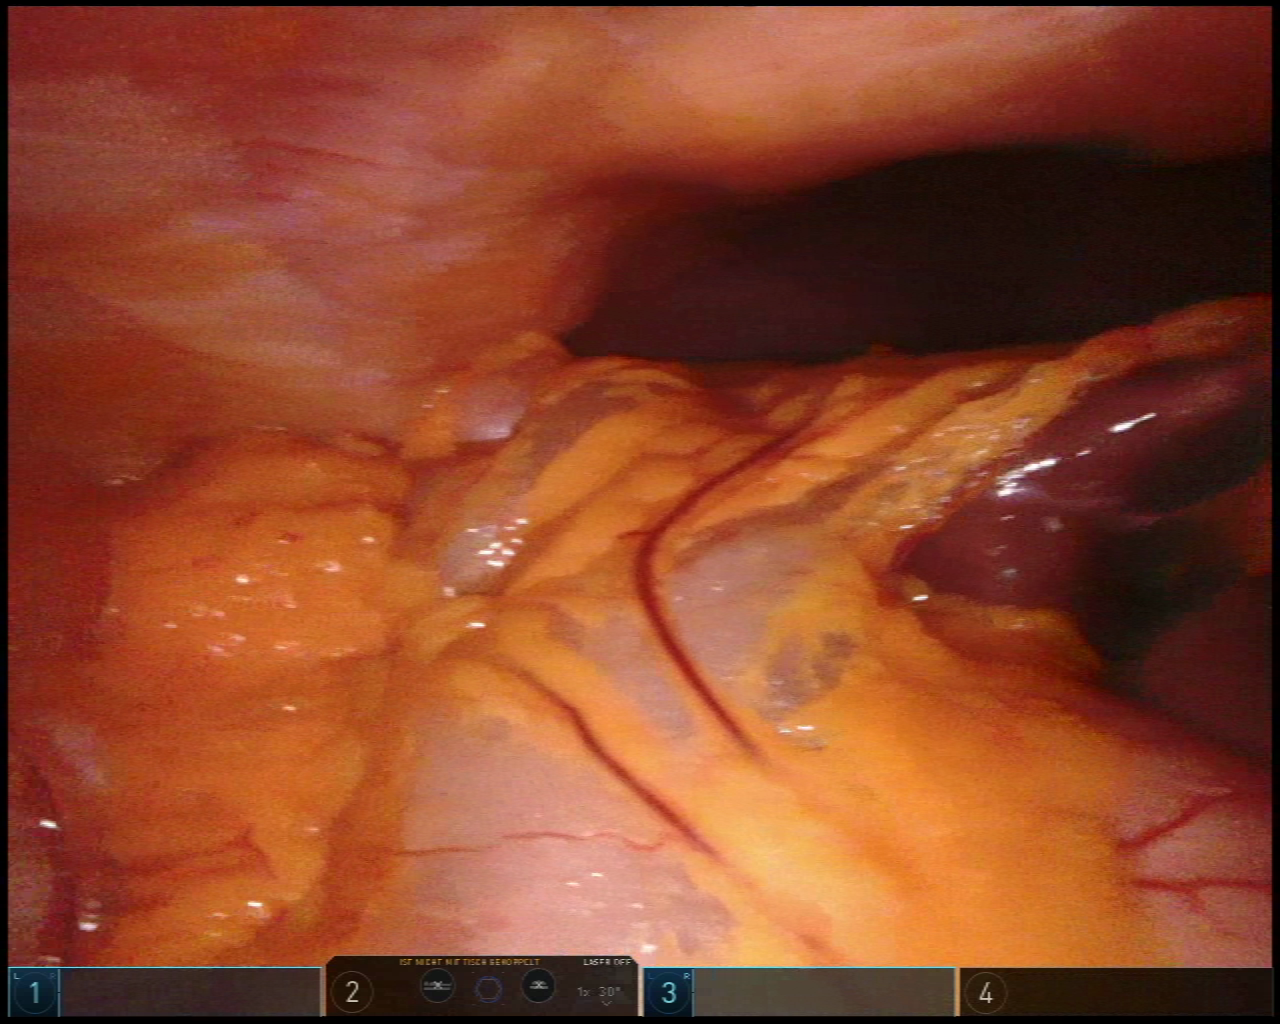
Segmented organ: stomach
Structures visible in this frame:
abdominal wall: yes
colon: no
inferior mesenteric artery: no
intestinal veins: no
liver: yes
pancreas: no
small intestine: no
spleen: no
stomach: yes
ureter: no
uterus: no
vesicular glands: no